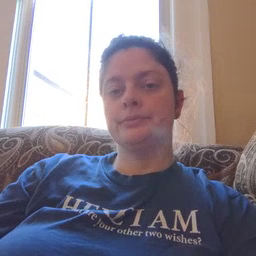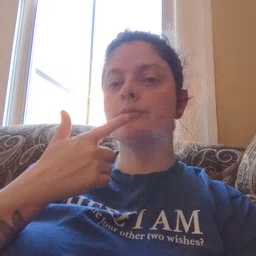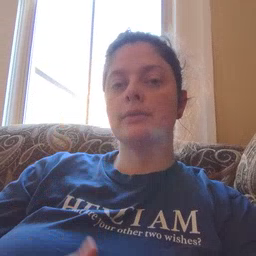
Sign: red